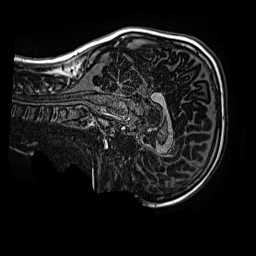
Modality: MP2RAGE
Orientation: sagittal
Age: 13
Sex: male
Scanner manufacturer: siemens
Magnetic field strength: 3 T
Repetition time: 4 s
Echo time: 0.00299 s